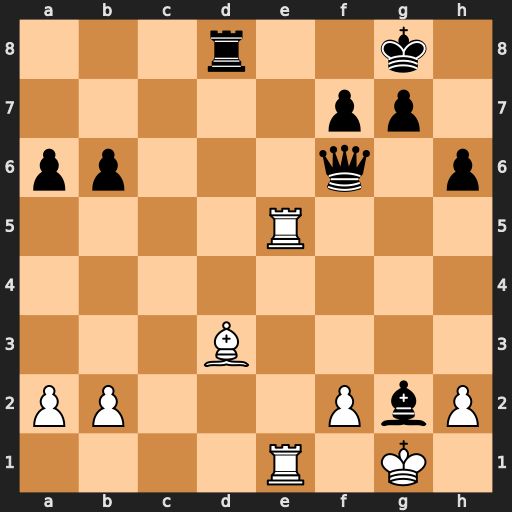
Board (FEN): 3r2k1/5pp1/pp3q1p/4R3/8/3B4/PP3PbP/4R1K1
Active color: w
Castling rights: -
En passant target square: -
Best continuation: Re8+ Rxe8 Rxe8#